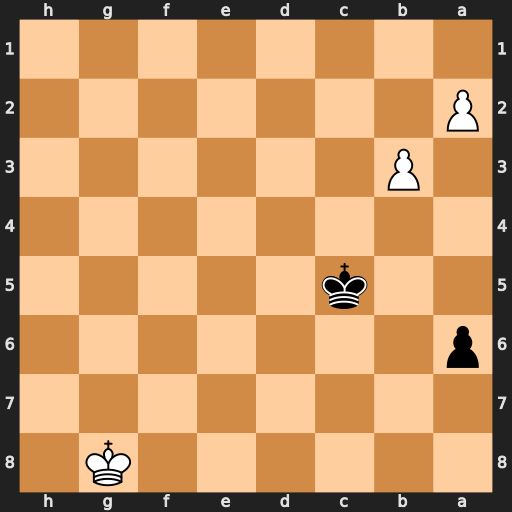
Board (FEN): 6K1/8/p7/2k5/8/1P6/P7/8
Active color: b
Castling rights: -
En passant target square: -
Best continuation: Kb4 Kf7 Ka3 b4 Kxa2